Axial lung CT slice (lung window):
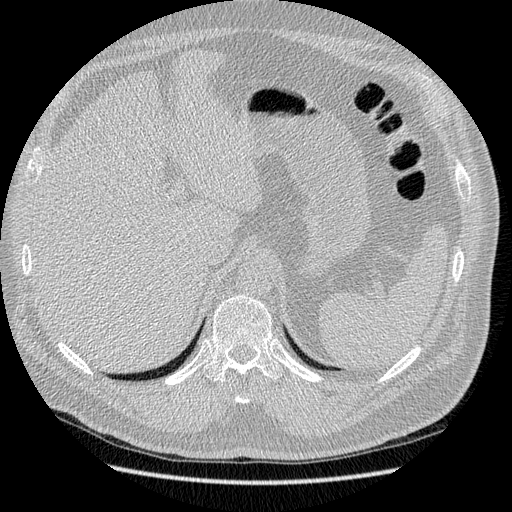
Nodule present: no